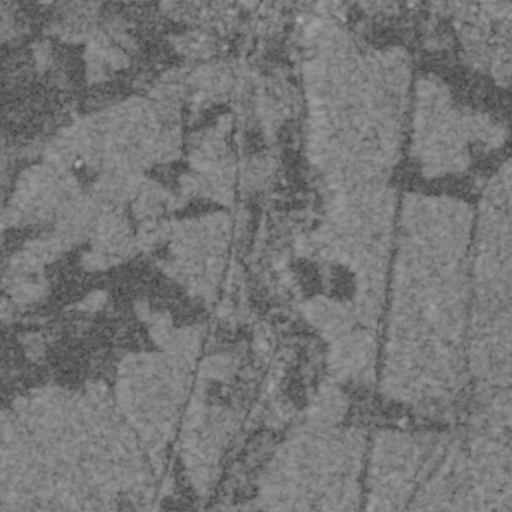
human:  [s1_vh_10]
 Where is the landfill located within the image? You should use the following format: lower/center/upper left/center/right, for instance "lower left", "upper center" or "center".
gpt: The landfill is located in the upper center of the image.
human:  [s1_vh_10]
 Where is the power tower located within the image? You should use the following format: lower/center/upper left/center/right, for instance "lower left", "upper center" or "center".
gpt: The power tower is located in the right of the image.
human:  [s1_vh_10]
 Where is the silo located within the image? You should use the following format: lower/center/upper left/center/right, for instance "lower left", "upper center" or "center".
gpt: The silo is located in the lower left of the image.
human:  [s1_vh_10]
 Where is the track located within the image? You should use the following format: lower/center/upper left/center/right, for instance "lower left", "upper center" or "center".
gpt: The track is located in the upper right of the image.
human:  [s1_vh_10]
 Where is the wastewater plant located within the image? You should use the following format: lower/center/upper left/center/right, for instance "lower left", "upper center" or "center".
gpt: The wastewater plant is located in the lower left of the image.
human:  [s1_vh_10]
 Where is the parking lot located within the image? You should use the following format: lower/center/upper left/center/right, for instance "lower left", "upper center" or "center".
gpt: There is no parking lot in the image.

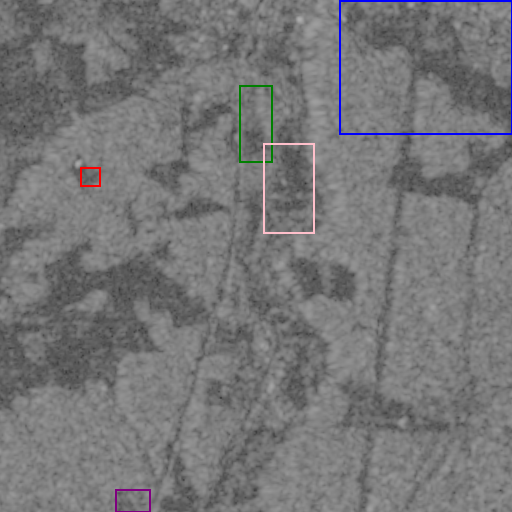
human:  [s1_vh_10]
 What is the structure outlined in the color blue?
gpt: The structure outlined in blue is a crop field.
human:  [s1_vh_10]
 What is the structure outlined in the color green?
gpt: The structure outlined in green is a landfill.
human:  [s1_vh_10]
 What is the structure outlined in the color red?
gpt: The structure outlined in red is a park.
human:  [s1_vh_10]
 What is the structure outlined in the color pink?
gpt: The structure outlined in pink is a quarry.
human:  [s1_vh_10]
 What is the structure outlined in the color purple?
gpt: The structure outlined in purple is a wastewater plant.
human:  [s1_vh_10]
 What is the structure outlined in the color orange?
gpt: There is no orange outline.